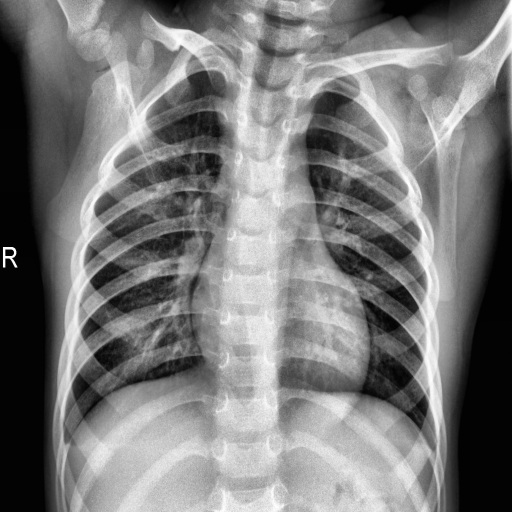
Finding: NORMAL